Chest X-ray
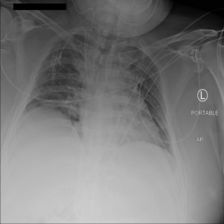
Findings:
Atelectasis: positive
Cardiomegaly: negative
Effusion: negative
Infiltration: positive
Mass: negative
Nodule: negative
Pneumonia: negative
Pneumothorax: negative
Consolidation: negative
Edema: negative
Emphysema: negative
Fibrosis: negative
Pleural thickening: negative
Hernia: negative